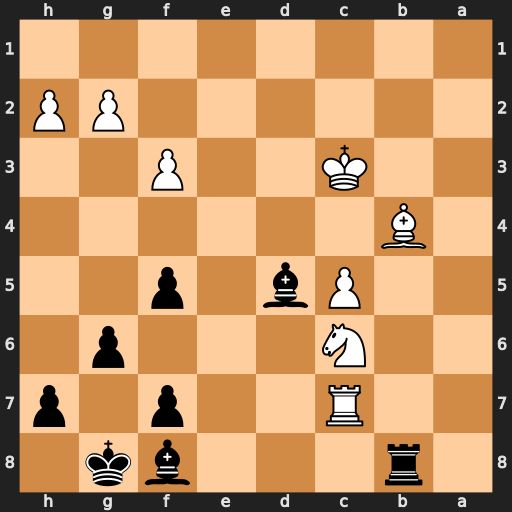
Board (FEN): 1r3bk1/2R2p1p/2N3p1/2Pb1p2/1B6/2K2P2/6PP/8
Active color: b
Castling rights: -
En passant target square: -
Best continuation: Bg7+ Kd3 Bxc6 Rxc6 Rxb4